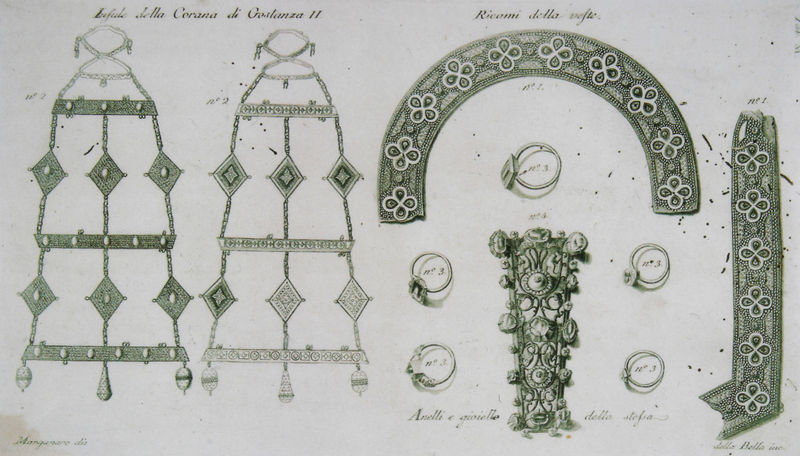
Titel: Die Krone der Konstanze von Aragon, Pendilien, Bortenfragmente und Juwelen
Künstler: F. Daniele
Schlagwörter: weiß, grün, blume, blumen, grau, ohrring, schmuck, schwarz, skizze, zeichnung, gürtel, karo, muster, ornament, alt, architektur, band, silber, stein, steine, signatur, gold, stickerei, stoff, ohrringe, borte, brosche, edelsteine, haarreif, perlen, schön, relief, schrift, bogen, italien, halsband, studie, kette, grafik, graphik, linien, rand, bordüre, detail, inschrift, streng, ziffern, dekor, floral, ornamente, verzierung, metall, bronze, ring, bögen, messing, ringe, druck, stich, schwarzweiß, text, ketten, accessoire, entwurf, studien, verziert, fries, wappen, rauten, armband, armreif, handwerk, antik, edelstein, grünlich, plan, ohringe, teuer, bänder, entwürfe, musterbuch, vorlage, vorlagen, skizzen, gehänge, verspielt, geschmiedet, verzierungen, rosetten, beschreibung, details, erklärung, grundriss, massangabe, latein, ansichten, halsring, italienisch, collier, geschmeide, gerüste, platin, atzteken, banda, bestandsaufnahme, geschmiede, rmband, stickvorlagen, viererpass, corana, verziert fries, nickel, krao